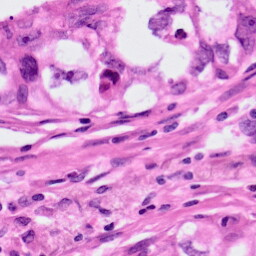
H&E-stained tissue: Lung